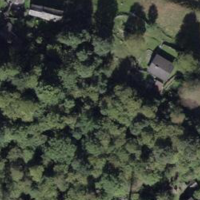
EUNIS habitat code: 43
Species observed at this site:
Sambucus racemosa